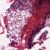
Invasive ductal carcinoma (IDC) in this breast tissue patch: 0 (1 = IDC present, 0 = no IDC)